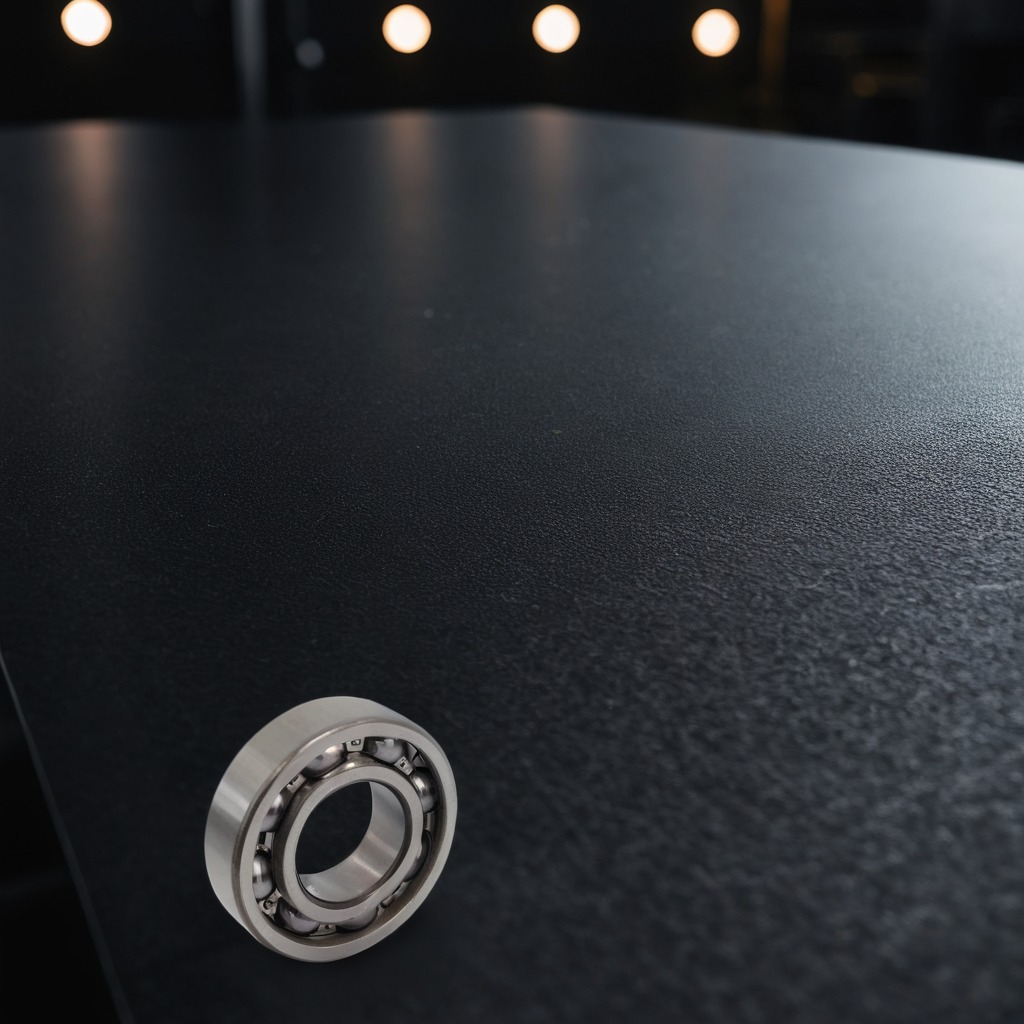
A metal ball bearing lies on a clean granite tabletop covered with a black rubber mat inside a workshop at night dim ambient light soft shadows worn but beneath the mat